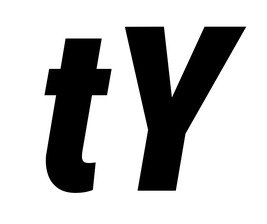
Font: Roboto-Italic_Condensed_Black_Italic